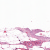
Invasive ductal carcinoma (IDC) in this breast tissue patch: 0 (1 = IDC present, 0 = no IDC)